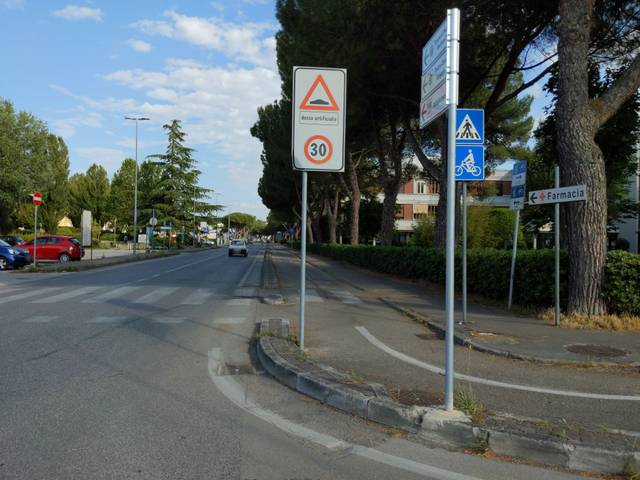
Region: Italy
Coordinates: 43.894, 12.896